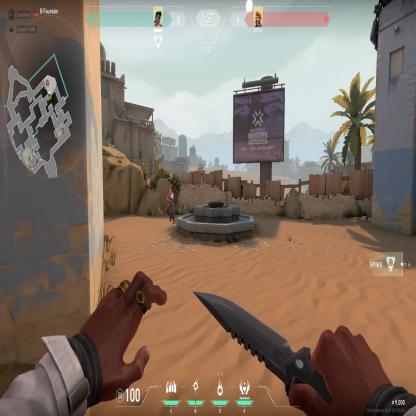
Label: enemy